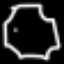
Label: octagon